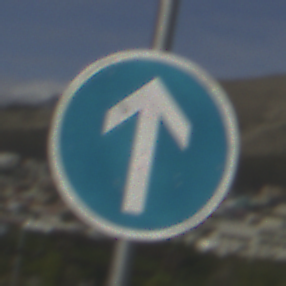
Verkehrszeichen: VorgeschriebeneFahrtrichtungGeradeaus
Umgebung: Outdoor, Suburban
Tageszeit: MorningAfternoon
Wetter: PartlyCloudy
Licht: Natural
Jahreszeit: NotSpecified
Kontrast: HighContrast